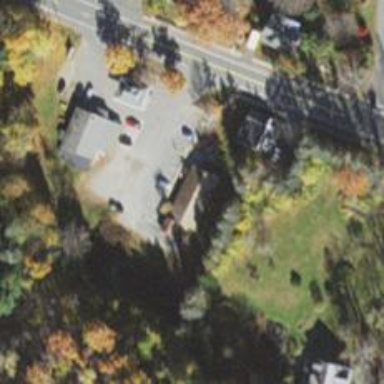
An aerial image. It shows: Post office.